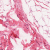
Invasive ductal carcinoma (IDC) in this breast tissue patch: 0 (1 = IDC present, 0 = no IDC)